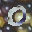
Label: 0